Interaction volume radius: 5 \u00c5
Interaction volume height: 30 \u00c5
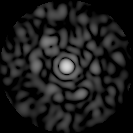
Disorder parameter: 0.833